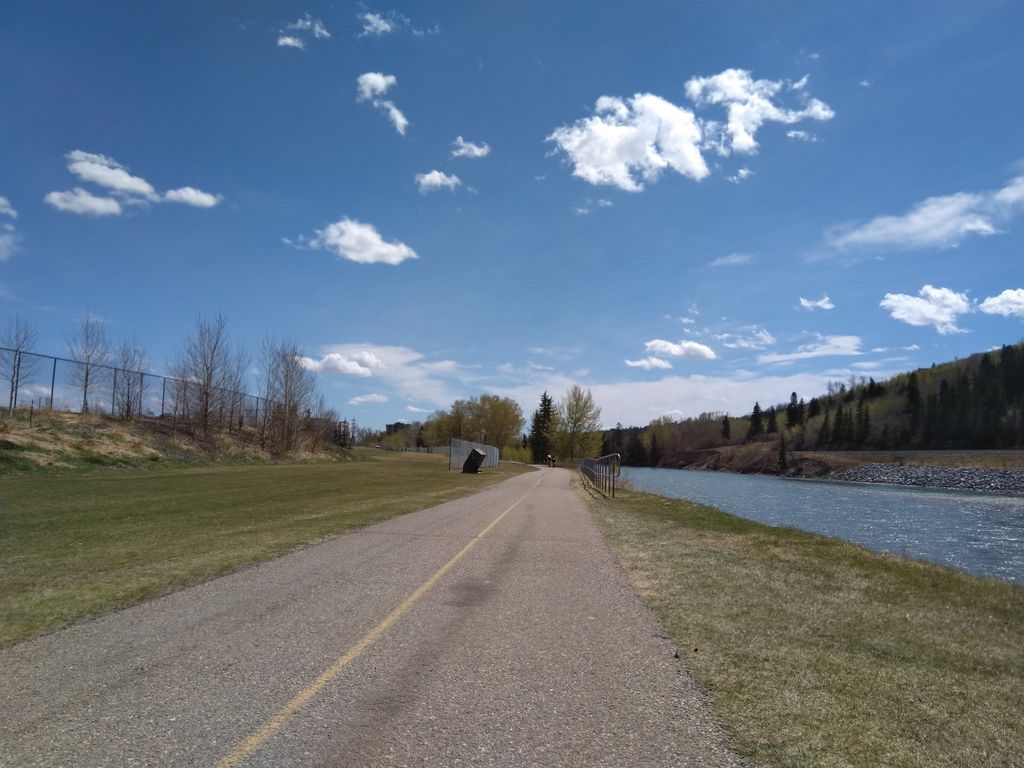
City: calgary